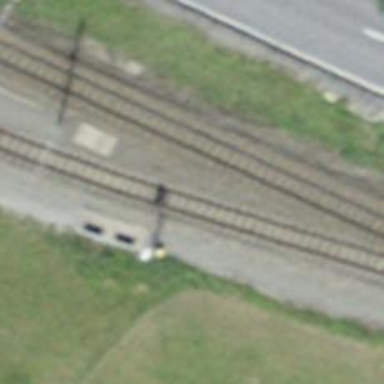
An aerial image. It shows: Railway signal.